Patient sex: M
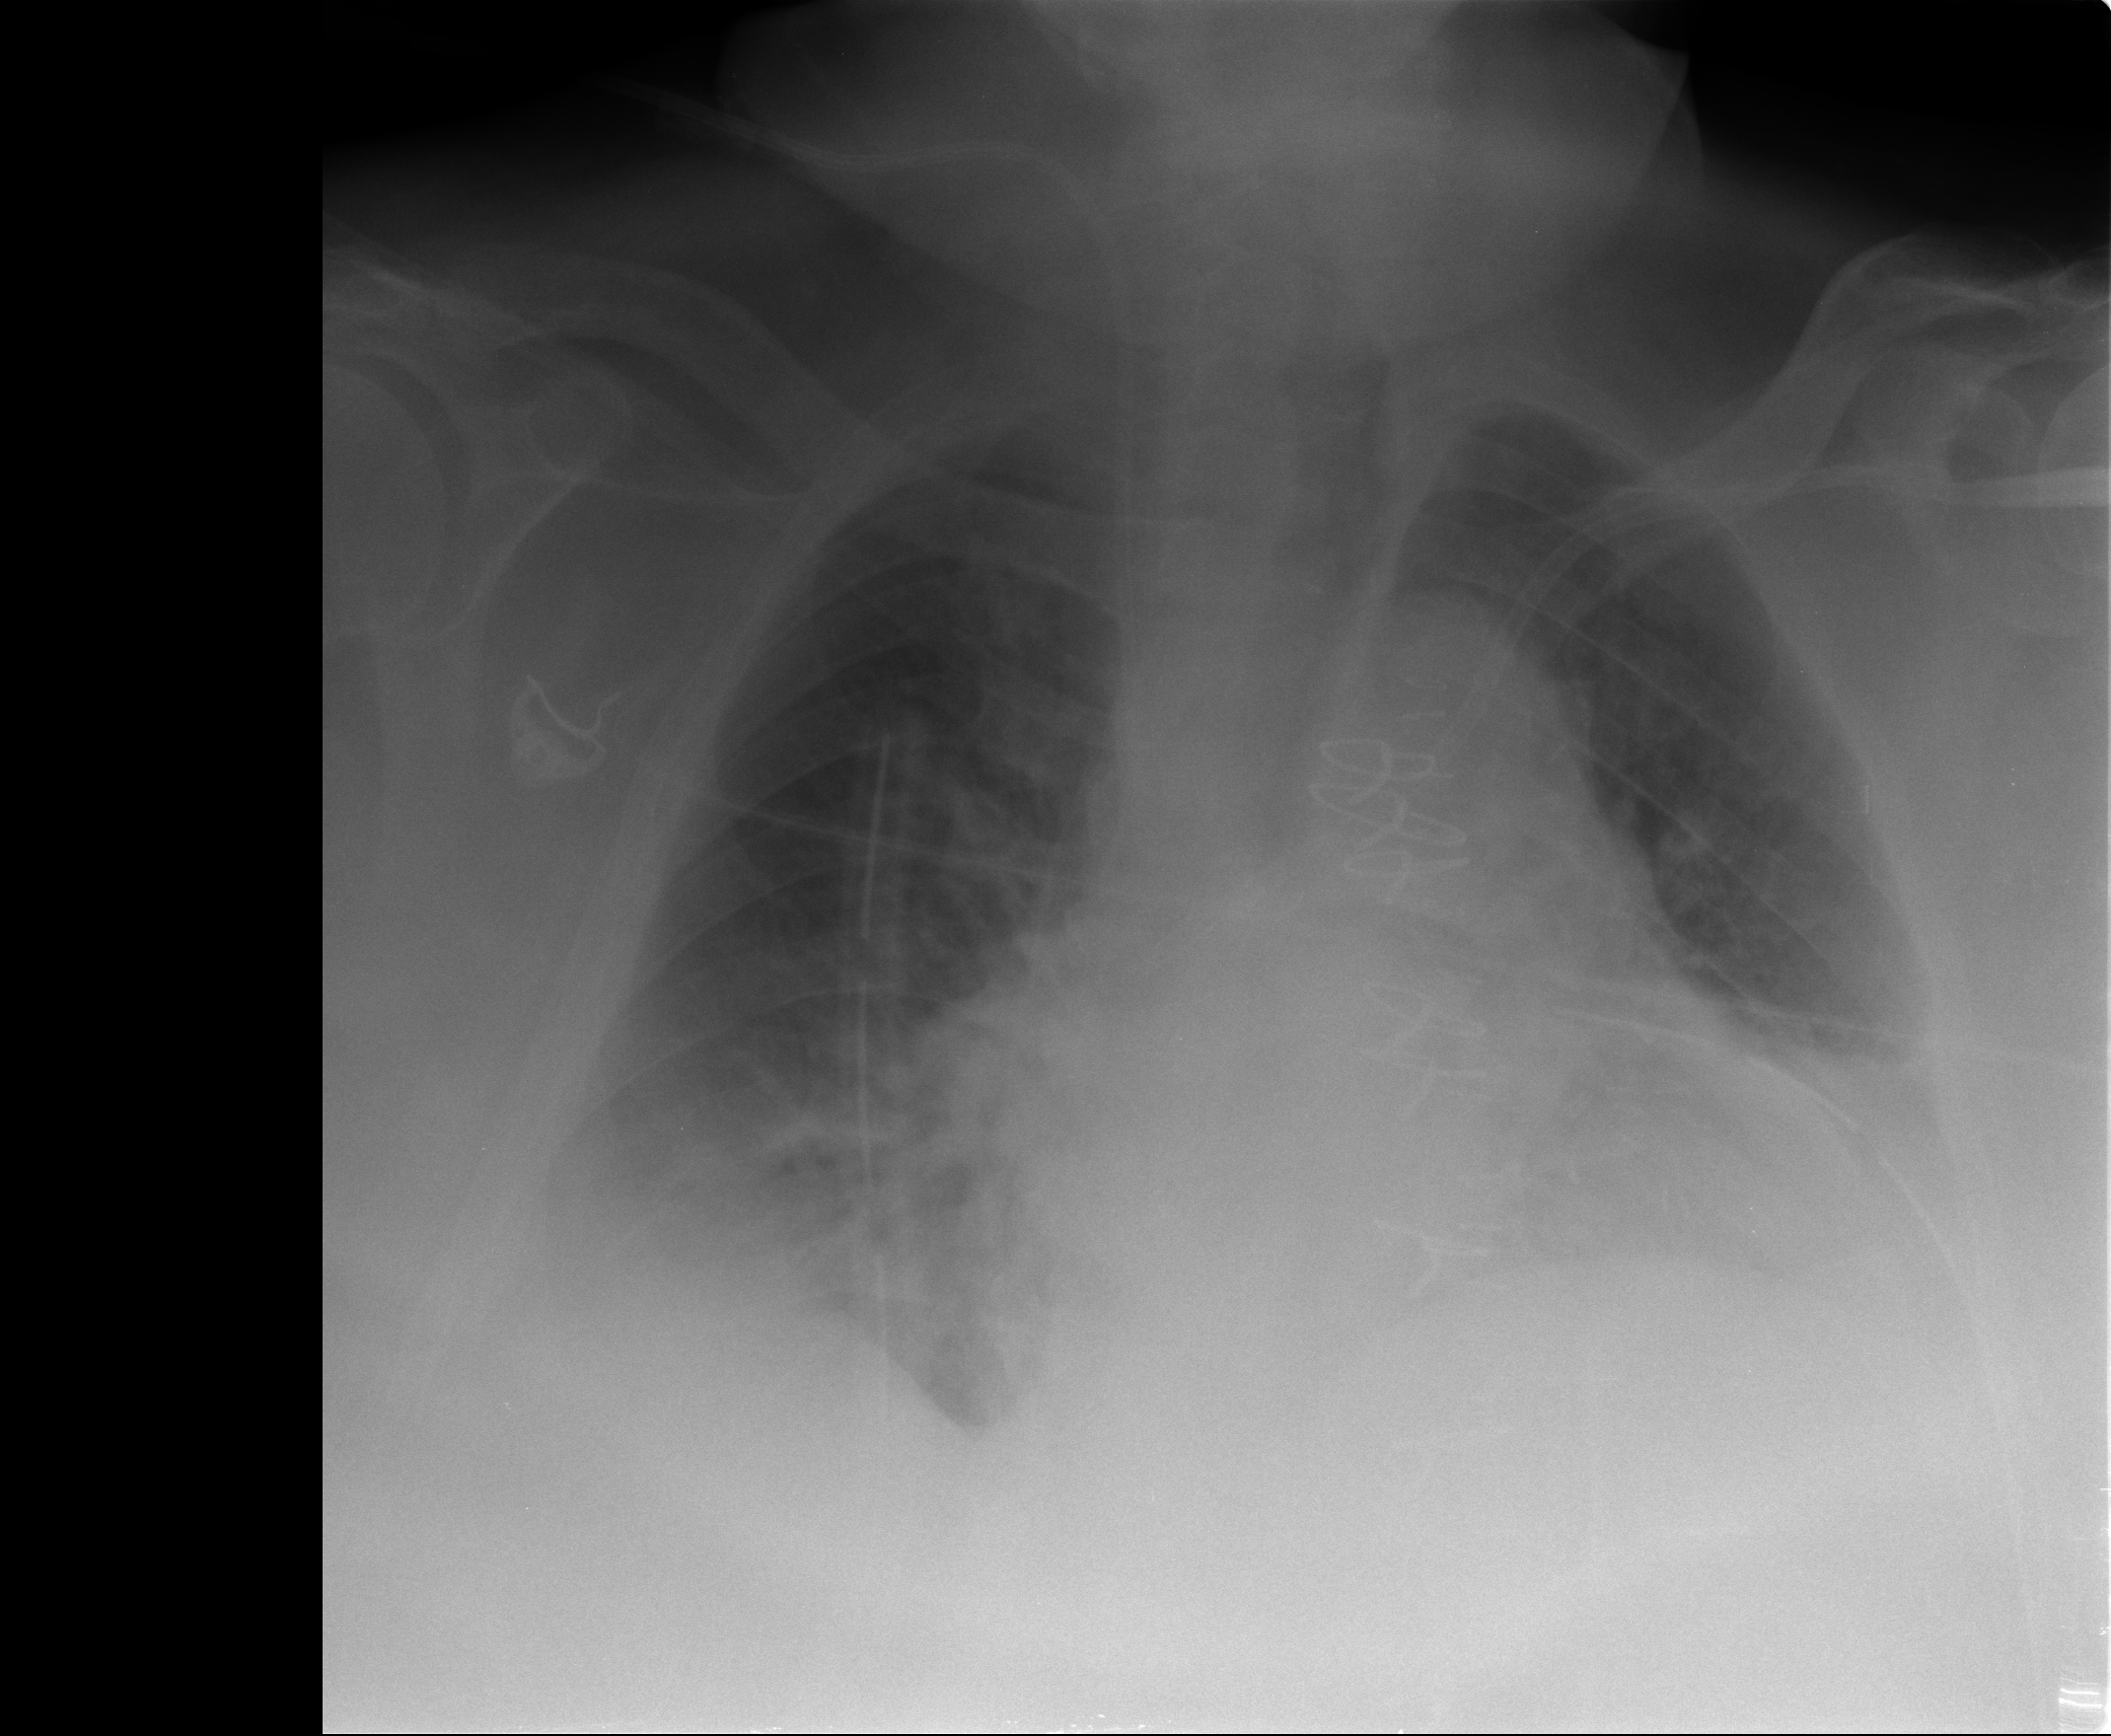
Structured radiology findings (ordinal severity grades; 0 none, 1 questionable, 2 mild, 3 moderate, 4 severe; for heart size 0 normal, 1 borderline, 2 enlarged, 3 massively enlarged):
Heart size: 2
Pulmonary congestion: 2
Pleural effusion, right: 2
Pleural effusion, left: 2
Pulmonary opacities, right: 1
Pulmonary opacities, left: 1
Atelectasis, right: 2
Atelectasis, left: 2